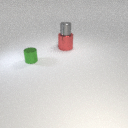
large red metal cylinder to the right of small green metal cylinder